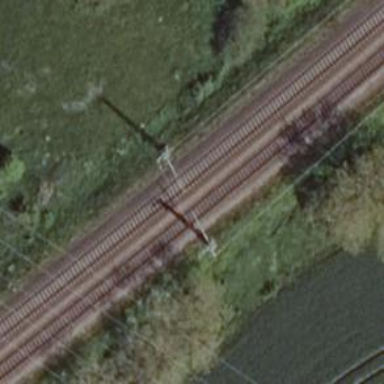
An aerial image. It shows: Milestone along the railway track with catenary mast.